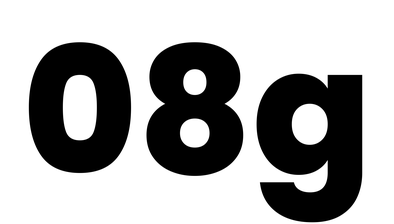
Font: Poppins-ExtraBold